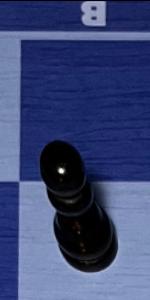
Label: Pawn_Black